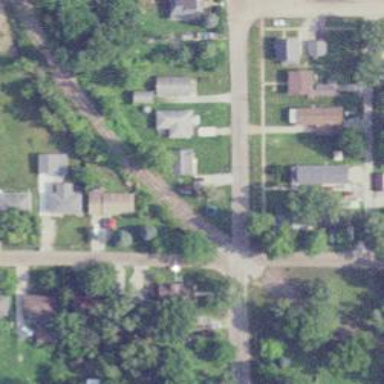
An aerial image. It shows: Rail spur service.